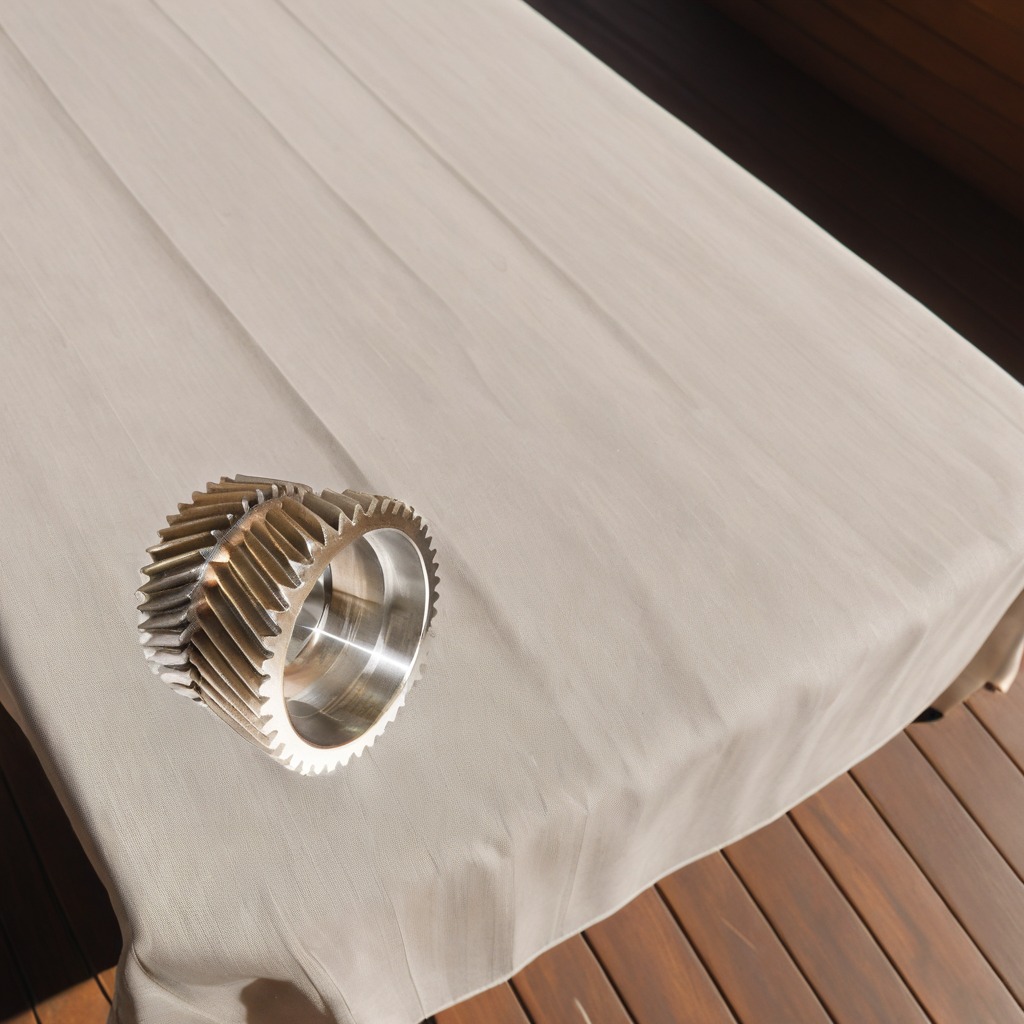
A steel gear with teeth is lying on a wooden table.